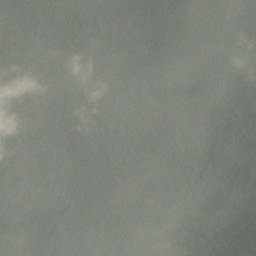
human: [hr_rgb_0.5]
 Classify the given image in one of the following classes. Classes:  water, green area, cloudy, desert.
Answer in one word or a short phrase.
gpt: cloudy